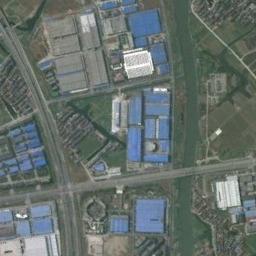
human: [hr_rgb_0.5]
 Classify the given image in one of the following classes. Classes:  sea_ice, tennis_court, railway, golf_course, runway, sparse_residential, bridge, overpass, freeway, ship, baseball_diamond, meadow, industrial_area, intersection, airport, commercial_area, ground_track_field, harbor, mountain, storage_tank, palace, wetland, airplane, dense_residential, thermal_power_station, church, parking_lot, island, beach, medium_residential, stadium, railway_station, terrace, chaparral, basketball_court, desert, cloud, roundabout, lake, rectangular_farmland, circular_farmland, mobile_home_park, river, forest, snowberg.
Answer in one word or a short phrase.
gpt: industrial_area